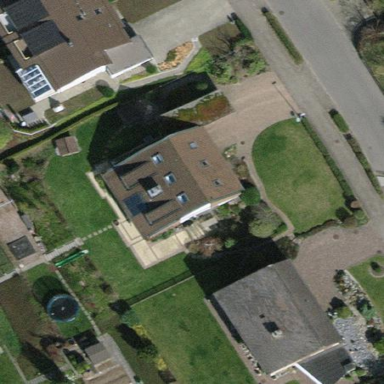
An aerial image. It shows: Detached building.